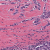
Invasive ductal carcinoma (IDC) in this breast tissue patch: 1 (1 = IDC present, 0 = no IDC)